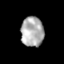
Tissue: skin
Cell type: Epithelial cells
Senescence score: 0.2869
Nuclear area (px): 665
Mean DAPI intensity: 174.09